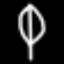
Label: leaf